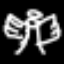
Label: angel